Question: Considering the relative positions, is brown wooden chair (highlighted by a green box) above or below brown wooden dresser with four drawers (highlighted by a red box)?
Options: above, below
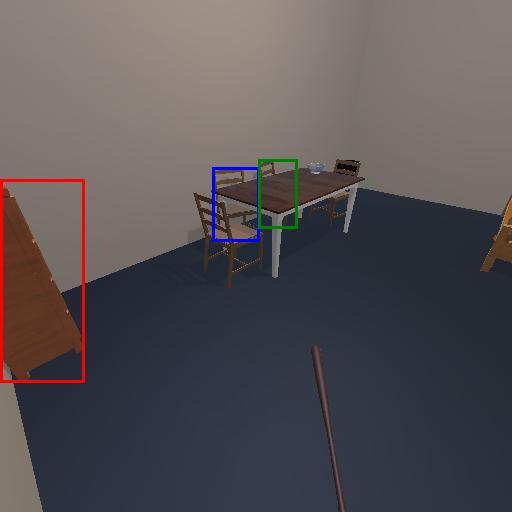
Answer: above